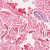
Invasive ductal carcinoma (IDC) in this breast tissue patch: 0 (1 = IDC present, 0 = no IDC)